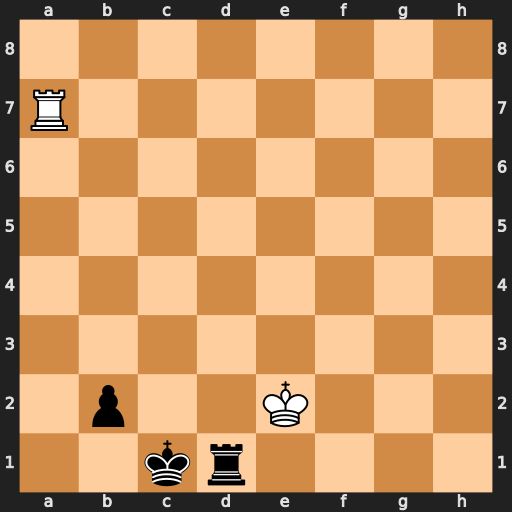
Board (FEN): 8/R7/8/8/8/8/1p2K3/2kr4
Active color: w
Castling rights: -
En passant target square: -
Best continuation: Rc7+ Kb1 Kxd1 Ka2 Ra7+ Kb3 Rb7+